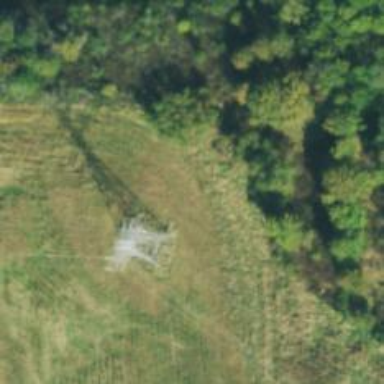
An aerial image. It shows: Lattice structure tower used for power transmission.